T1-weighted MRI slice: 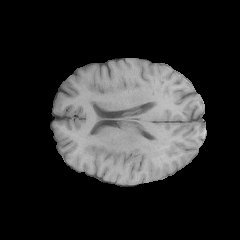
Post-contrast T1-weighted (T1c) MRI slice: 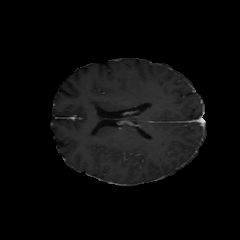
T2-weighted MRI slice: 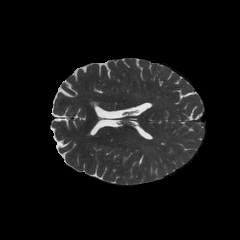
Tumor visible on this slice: yes